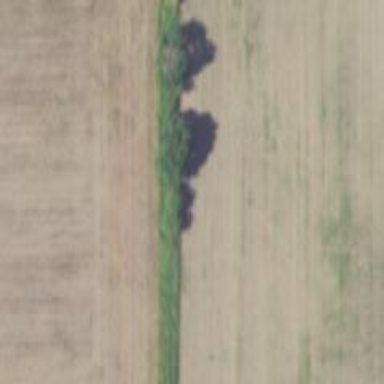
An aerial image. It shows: Row of trees in natural setting.